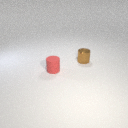
small red rubber cylinder in front of small brown metal cylinder